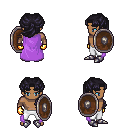
a pixel art fantasy rpg character, male body template, human, dark skin, lavender cape, white pants, raven princess hairstyle, gold gloves, metal boots, shield, four views (front, back, left, right), 2x2 character sprite sheet, small pixel art, hard edges, no anti-aliasing